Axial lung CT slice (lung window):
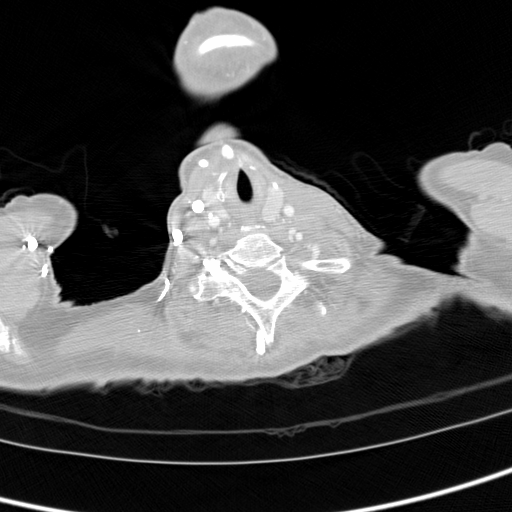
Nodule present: no